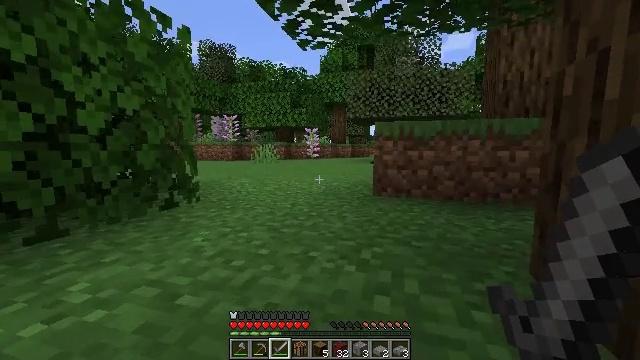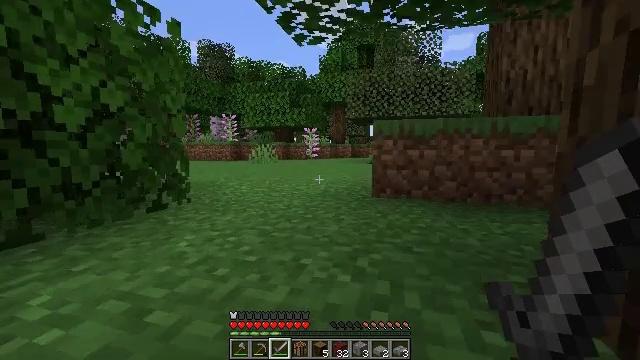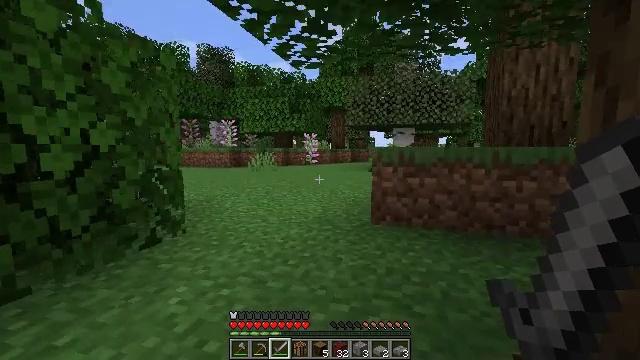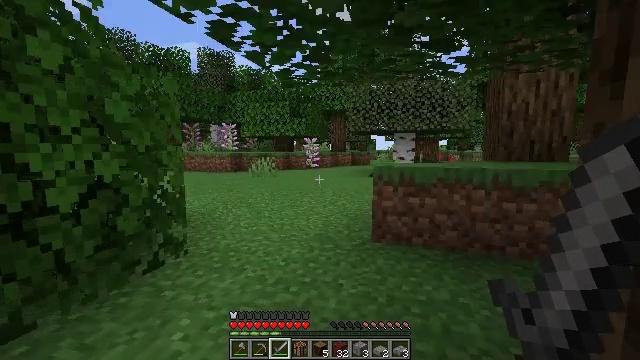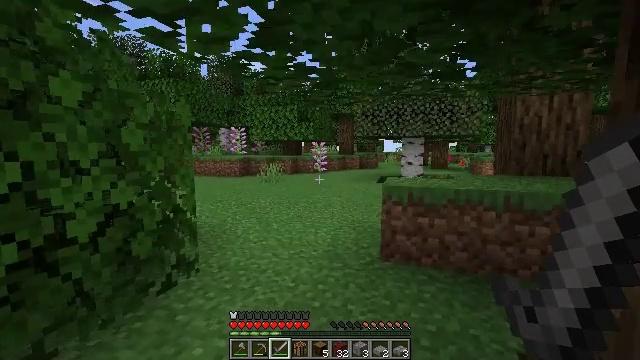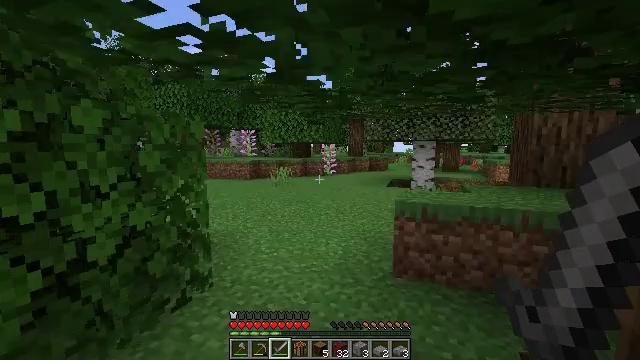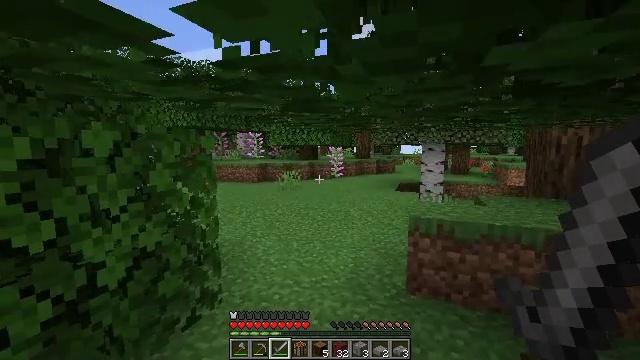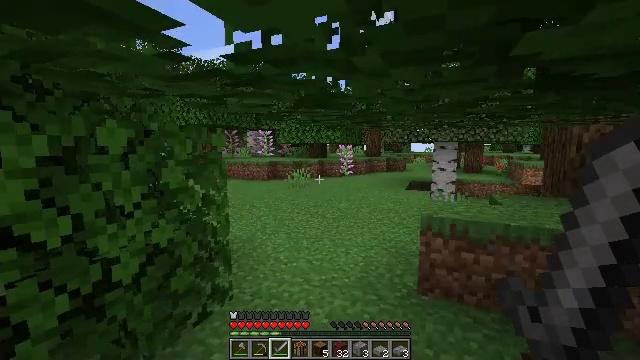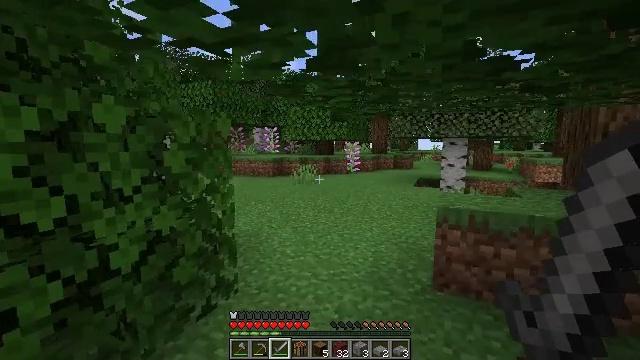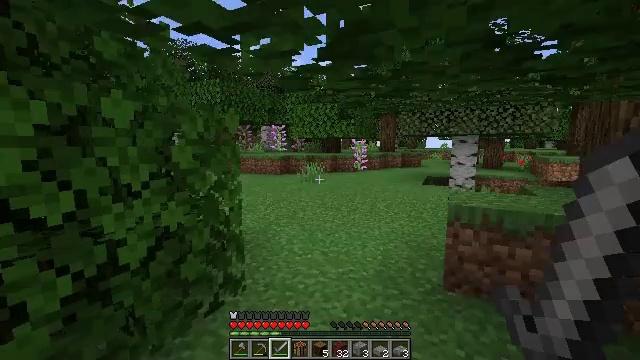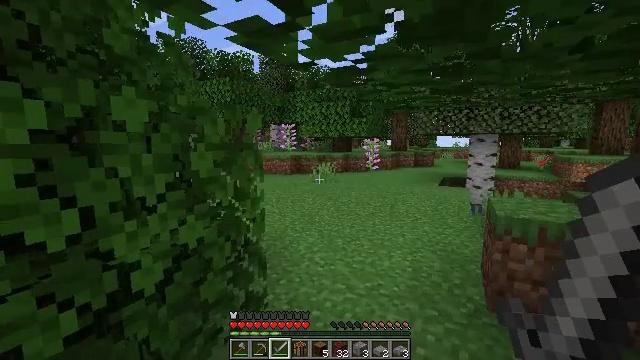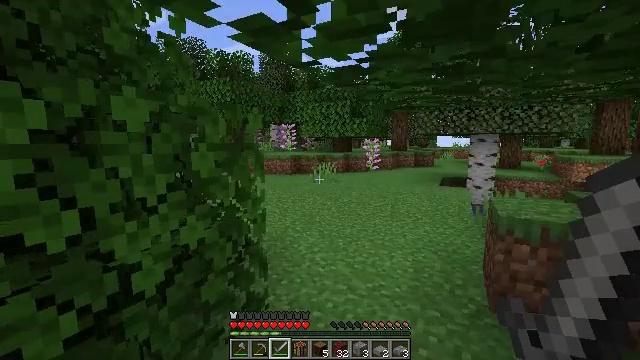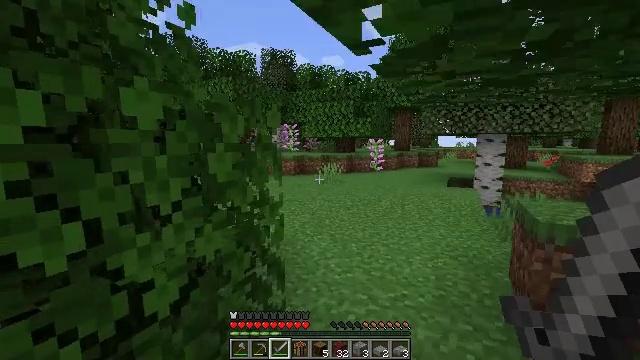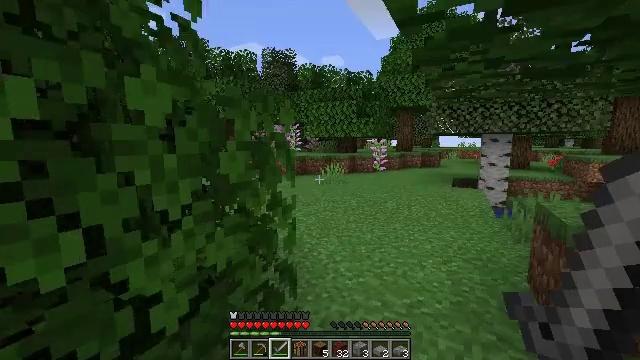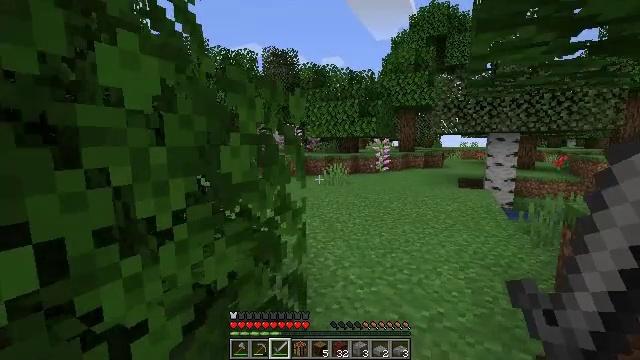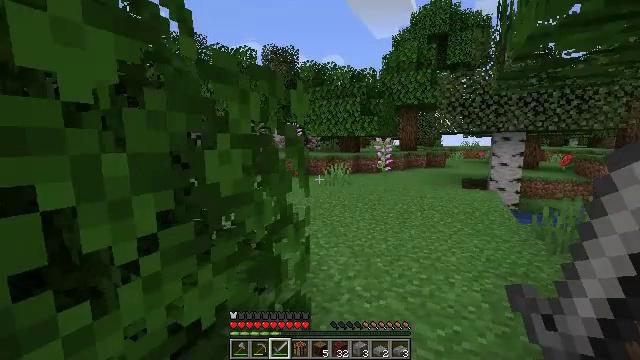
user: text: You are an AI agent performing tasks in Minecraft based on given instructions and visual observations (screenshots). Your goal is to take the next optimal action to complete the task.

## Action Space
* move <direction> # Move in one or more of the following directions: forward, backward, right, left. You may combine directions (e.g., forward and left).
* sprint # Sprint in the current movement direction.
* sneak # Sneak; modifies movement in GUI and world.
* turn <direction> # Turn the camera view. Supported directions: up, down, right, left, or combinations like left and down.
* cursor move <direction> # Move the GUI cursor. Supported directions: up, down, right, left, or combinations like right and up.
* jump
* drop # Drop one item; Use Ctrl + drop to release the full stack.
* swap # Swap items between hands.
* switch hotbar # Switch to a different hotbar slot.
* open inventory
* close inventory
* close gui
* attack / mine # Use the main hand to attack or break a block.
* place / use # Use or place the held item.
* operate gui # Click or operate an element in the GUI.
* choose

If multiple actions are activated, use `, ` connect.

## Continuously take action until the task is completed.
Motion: motion action
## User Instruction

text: Trim the tree by mining oak leaves.
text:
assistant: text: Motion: move forward and move left
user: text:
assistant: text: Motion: move forward and move left, jump
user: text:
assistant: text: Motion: move forward, jump
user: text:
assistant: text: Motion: move forward, turn left, jump
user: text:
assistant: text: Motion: move forward, turn left, jump
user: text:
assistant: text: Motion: move forward, turn left
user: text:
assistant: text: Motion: move forward, turn left
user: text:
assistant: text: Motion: move forward and move left, turn left
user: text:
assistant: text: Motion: move forward and move left, turn left
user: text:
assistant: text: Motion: move forward and move left, turn left
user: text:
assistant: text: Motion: move forward and move left
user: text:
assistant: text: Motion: move forward and move left
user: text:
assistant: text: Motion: move forward
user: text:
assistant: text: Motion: move forward
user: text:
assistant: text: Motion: move forward
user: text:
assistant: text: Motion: move forward, sprint
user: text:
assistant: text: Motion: move forward, sprint, turn right
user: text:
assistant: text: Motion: move forward, sprint
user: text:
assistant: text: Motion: move forward, sprint
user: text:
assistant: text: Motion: move forward, sprint
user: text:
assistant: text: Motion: move forward, sprint
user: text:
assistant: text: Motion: move forward, sprint
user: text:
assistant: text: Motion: move forward, sprint
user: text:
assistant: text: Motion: move forward, sprint
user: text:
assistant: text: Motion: move forward, sprint
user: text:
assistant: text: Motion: move forward, sprint
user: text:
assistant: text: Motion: move forward, sprint, turn left and down
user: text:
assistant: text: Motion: move forward, sprint, turn left
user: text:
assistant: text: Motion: move forward, sprint, turn left and down
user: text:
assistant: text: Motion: move forward, sprint, turn left and down